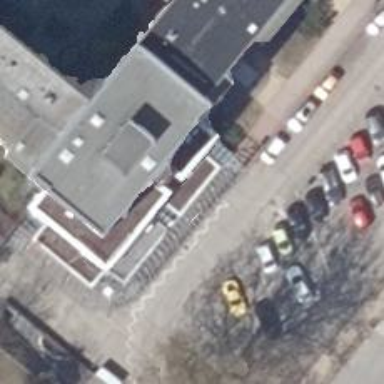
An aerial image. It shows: Post office.